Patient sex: M
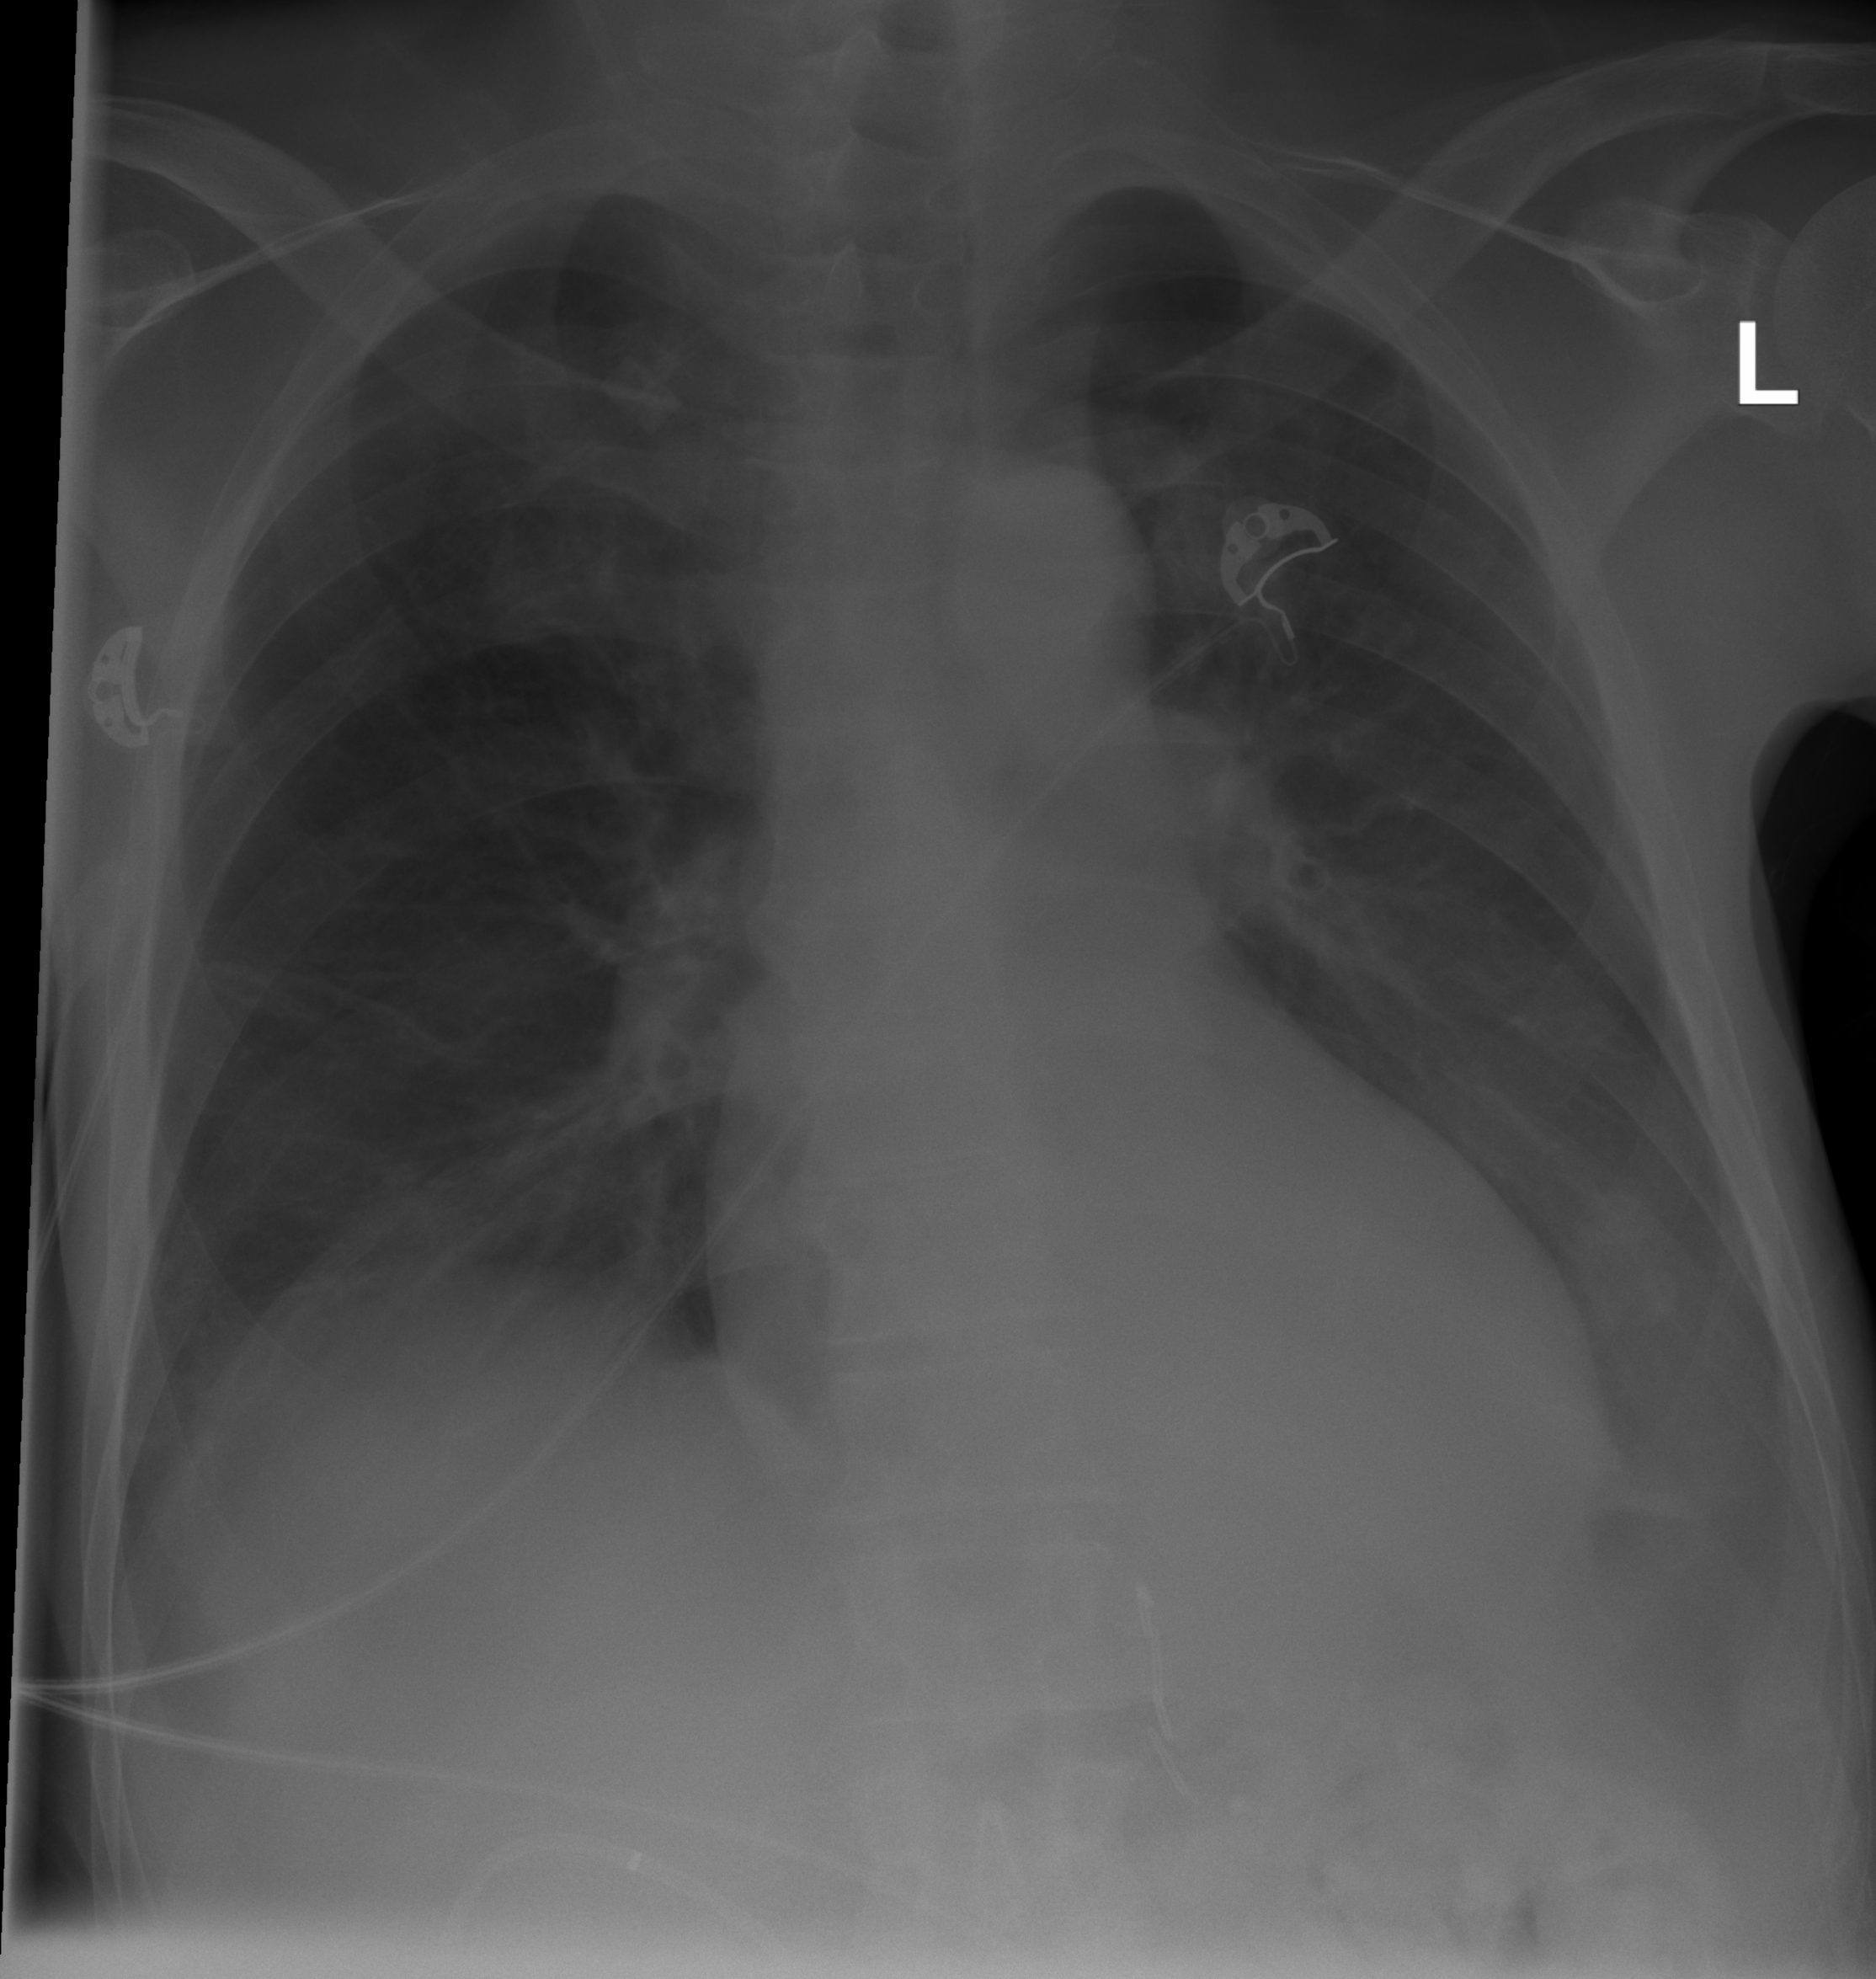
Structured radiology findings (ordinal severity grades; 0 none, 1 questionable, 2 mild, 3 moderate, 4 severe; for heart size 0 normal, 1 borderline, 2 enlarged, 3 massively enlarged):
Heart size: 2
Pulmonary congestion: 0
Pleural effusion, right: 1
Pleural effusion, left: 2
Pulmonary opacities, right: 0
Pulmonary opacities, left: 1
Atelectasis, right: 1
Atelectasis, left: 0